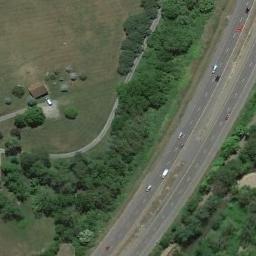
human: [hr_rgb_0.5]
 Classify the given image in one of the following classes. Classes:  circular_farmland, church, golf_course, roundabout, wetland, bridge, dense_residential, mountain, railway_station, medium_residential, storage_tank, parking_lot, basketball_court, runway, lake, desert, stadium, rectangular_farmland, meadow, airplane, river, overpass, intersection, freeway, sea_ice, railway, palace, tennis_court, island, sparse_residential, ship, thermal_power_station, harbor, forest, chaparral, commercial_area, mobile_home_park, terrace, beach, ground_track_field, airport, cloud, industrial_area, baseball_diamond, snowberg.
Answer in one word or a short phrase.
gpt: freeway